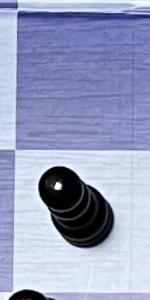
Label: Pawn_Black